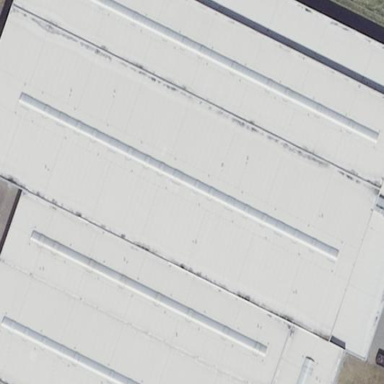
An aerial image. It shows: Industrial building.